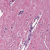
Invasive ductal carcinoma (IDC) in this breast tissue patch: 0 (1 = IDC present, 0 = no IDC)